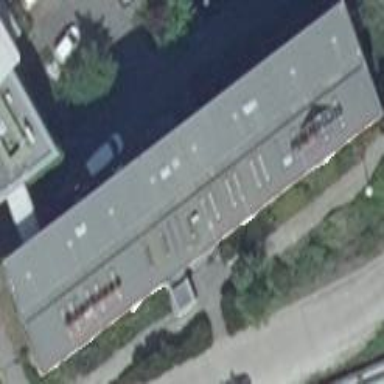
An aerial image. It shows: Part of building with flat gray roof made of tar paper.